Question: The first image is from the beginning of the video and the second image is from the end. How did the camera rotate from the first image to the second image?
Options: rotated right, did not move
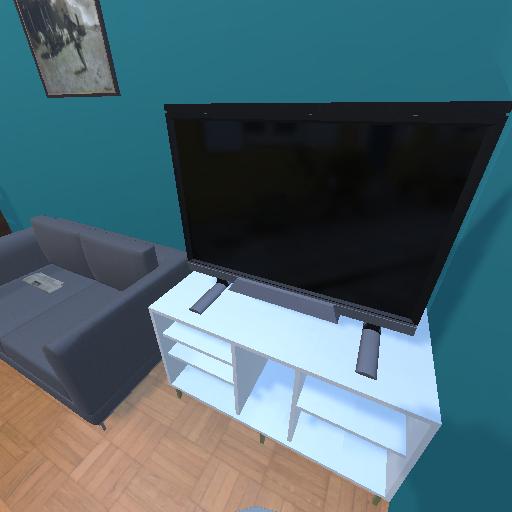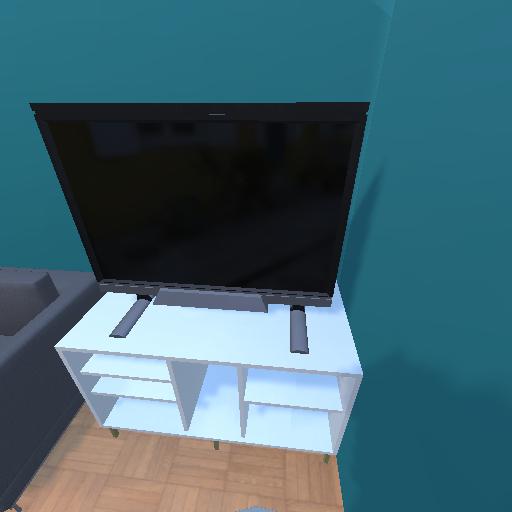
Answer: rotated right